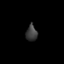
Tissue: skin
Cell type: Epithelial cells
Senescence score: 0.2815
Nuclear area (px): 181
Mean DAPI intensity: 58.459